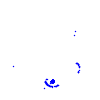
Particle: pion